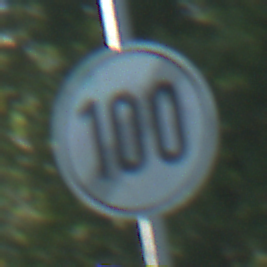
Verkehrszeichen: EndeGeschwindigkeit100
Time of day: MorningAfternoon
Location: Outdoor (Nature)
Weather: Clear
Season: NotSpecified
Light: Natural